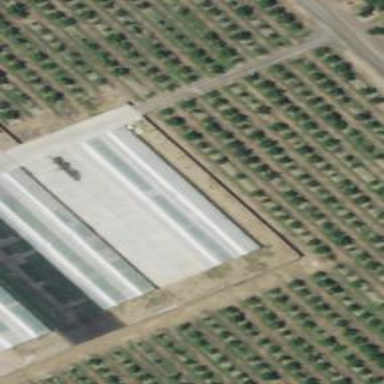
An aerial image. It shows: Greenhouse.